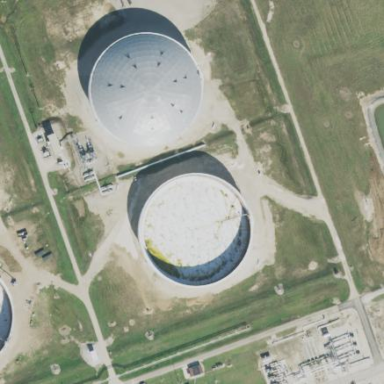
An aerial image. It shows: Storage tank which is man-made and housed in building.